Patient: sex F, age 44
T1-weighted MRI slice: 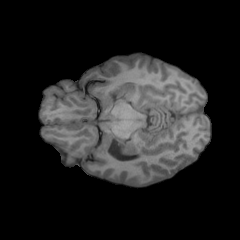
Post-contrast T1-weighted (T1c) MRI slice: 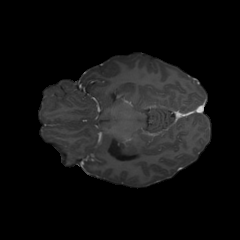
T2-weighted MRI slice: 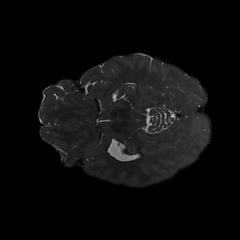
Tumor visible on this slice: no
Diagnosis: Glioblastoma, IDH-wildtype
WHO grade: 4